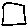
Label: square